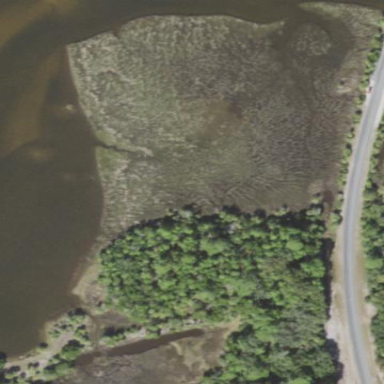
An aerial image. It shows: Saltmarsh wetland.